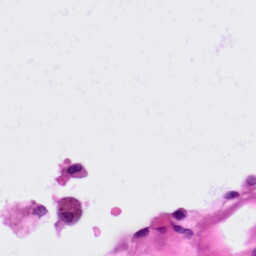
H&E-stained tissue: Lung